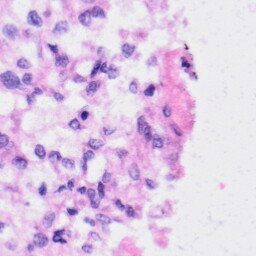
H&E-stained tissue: Liver